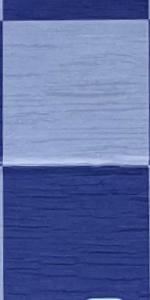
Label: Empty